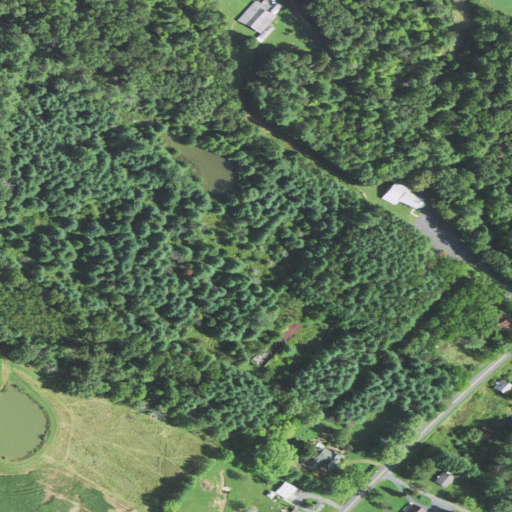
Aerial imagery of valley in Virginia named Ramseys Draft containing mixed forest, open development, evergreen forest, pasture, deciduous forest, low intensity development, and medium intensity development